Question: Am starting to learn python 3. Am reading from "A byte of Python" ebook.
I got the above error when trying to run the following program:
'''
# Filename: backup_ver1.py
import os
import time
source = ['C:\python']
target_dir = 'F:\Backup'
target = target_dir + os.sep + time.strftime('%Y%m%d%H%M%S') + '.zip'
zip_command = "zip -qr {0} {1}".format(target, ' '.join(source))
if os.system(zip_command) == 0:
print('Successful backup to', target)
else:
print('Backup FAILED')
'''
The program prints: Backup FAILED but when trying to run:
'''
zip -qr F:\Backup40618201605.zip C:\python
'''
I get the:
> SyntaxError: invalid syntax
All routes and folders DO exist, however the idle makes the "F" red!!
This is a screenshot of the error:

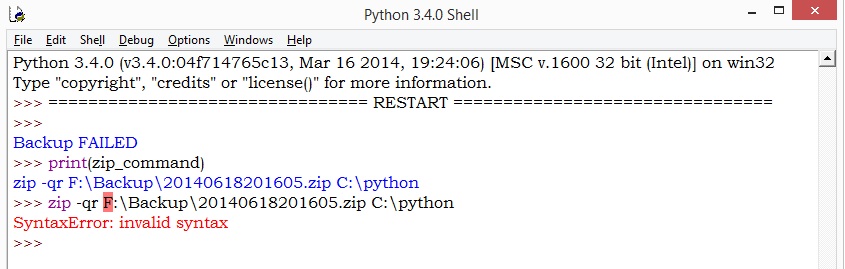
Answer: > when trying to run:'''
zip -qr F:\Backup40618201605.zip C:\python
'''
I get the:'''
SyntaxError: invalid syntax
'''
This is because that's a shell command, not Python. You'll never be able to enter that in the Python shell. You should try it in a <URL> window.
Once you have this working manually, you can discover what errors the Python version is probably running into - it sounds like the zip command either doesn't exist (on your <URL> for that 'zip' program, or it's invalid syntax that's producing an error return code.